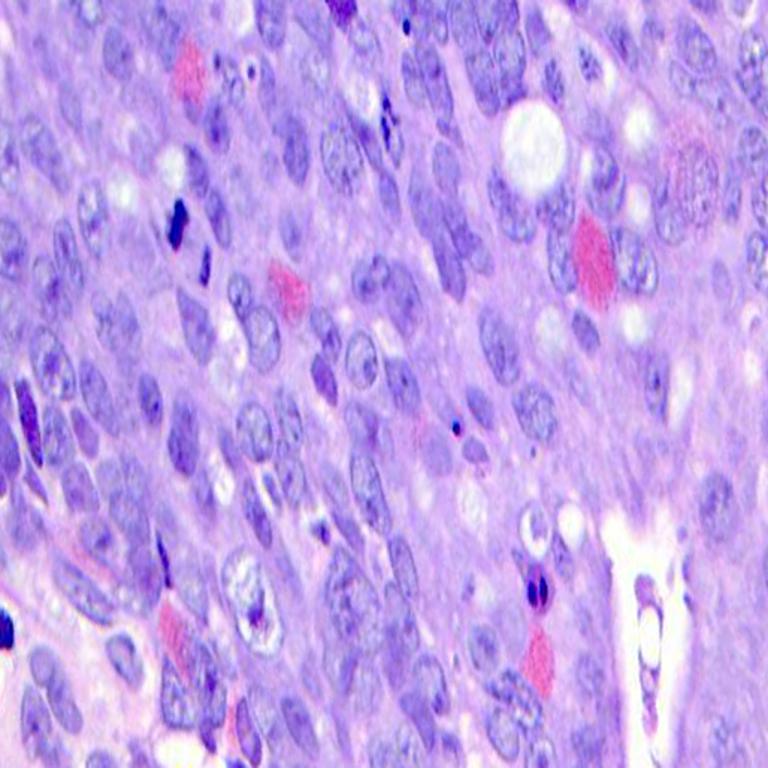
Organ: colon
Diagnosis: adenocarcinomas